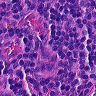
Metastatic tissue present: no